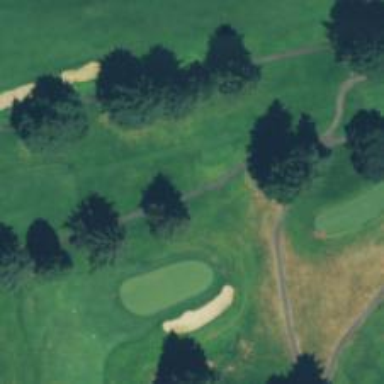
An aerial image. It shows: Path designated for golf carts.